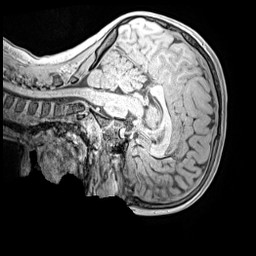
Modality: MP2RAGE
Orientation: sagittal
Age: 9
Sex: female
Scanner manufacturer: siemens
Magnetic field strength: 3 T
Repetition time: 4 s
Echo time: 0.00299 s